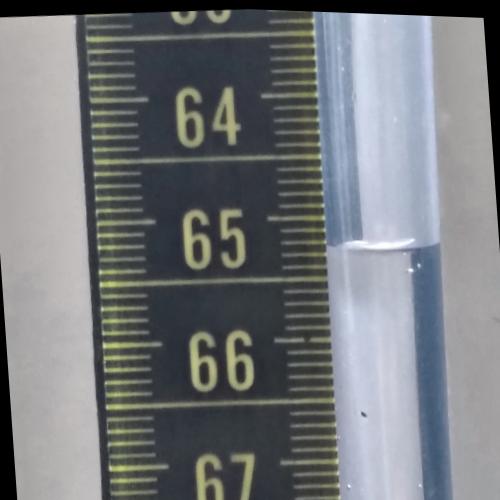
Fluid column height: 65.2 cm